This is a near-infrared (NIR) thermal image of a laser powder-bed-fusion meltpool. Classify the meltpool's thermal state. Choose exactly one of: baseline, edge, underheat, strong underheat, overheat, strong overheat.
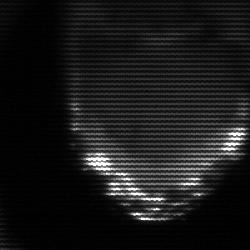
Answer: edge